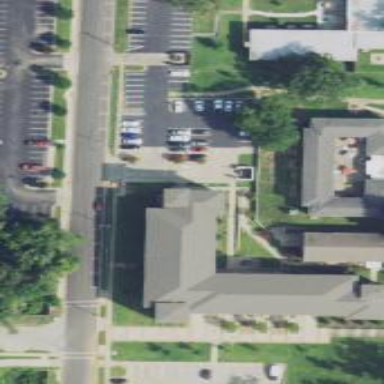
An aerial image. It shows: College dormitory building.